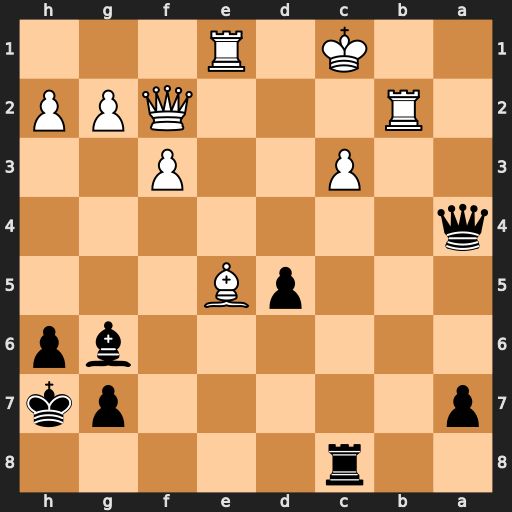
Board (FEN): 2r5/p5pk/6bp/3pB3/q7/2P2P2/1R3QPP/2K1R3
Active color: b
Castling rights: -
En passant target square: -
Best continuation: Qa1+ Kd2 Qxb2+ Ke3 Qb6+